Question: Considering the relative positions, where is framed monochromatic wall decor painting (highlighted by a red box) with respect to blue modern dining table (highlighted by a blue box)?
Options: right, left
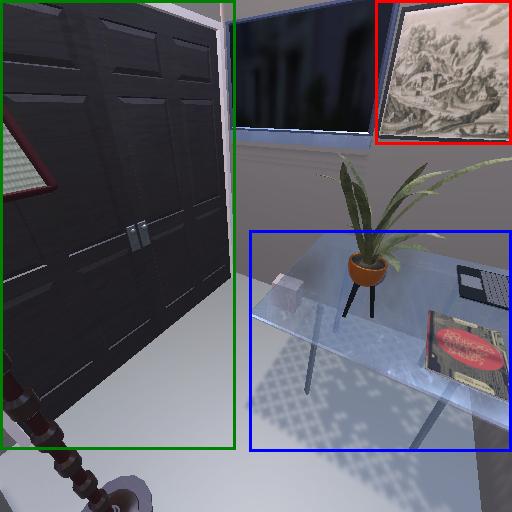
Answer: right